Question: I am trying to create a jquery tab in mvc project using the code below, and it doesnt work. Please advice what am i missing? I am using the sample code from <URL>
the view:
'''
<link href="~/Content/themes/base/jquery-ui.css" rel="stylesheet" />
<script src="~/Scripts/jquery-1.8.2.js"></script>
<script src="~/Scripts/jquery-ui-1.10.4.min.js"></script>
<script>
$(function () {
$("#tabs").tabs();
});
</script>
<div id="tabs">
<ul>
<li><a href="#tabs-1">login</a></li>
<li><a href="#tabs-2">Register</a></li>
</ul>
<div id="tabs-1">
@Html.Partial("_login")
</div>
<div id="tabs-2">
@Html.Partial("_register")
</div>
'''
I also have two links in my layout "login" and "register" links how can I manage so when login link is clicked display tabs-1 and when register link is clicked display tabs-2
when I run the code, the output result, doesnt work:

thank you
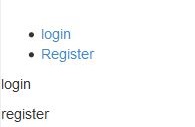
Answer: I think your jquery and UI liberary not compatible. Both should be updated version.
To figure out, just replace your existing ui library with jquery ui 1.9.1 version from cdn.
'''
<script src="http://code.jquery.com/ui/1.9.1/jquery-ui.min.js" type="text/javascript"></script>
'''
You can see your code working fine here.
<URL>